Question: I have to make a custom 'ArrayAdapter' from the 'JSON' response I'm getting. Here is my code from where I'm getting response and putting it in simple 'ArrayAdapter' with 'android.R.layout.simple_list_item_1'
'''
ListView lv = (ListView) findViewById(R.id.list);
try {
HttpClient hClient = new DefaultHttpClient();
HttpGet hGet = new HttpGet(
"API HERE");
ResponseHandler<String> rHandler = new BasicResponseHandler();
data = hClient.execute(hGet, rHandler);
JSONObject rootObj = new JSONObject(data);
JSONObject searchObj = rootObj.getJSONObject("searchdata");
JSONArray titlesObj = searchObj.getJSONArray("titles");
JSONArray descsObj = searchObj.getJSONArray("desc");
JSONArray linksObj = searchObj.getJSONArray("links");
String[] a = new String[titlesObj.length()];
String[] b = new String[descsObj.length()];
String[] c = new String[linksObj.length()];
for (int i = 0; i < titlesObj.length(); i++) {
String title = titlesObj.getString(i);
a[i] = title;
}
for (int i = 0; i < descsObj.length(); i++) {
String desc = descsObj.getString(i);
b[i] = desc;
}
for (int i = 0; i < linksObj.length(); i++) {
String link = linksObj.getString(i);
c[i] = link;
}
ArrayList<String> al = new ArrayList<String>();
for (int i = 0; i < linksObj.length(); i++)
{
al.add(" " + a[i] + " " + b[i] + "" + c[i] + "");
}
ArrayAdapter<String> adapter = new ArrayAdapter<String>(
MainActivity.this, android.R.layout.simple_list_item_1, al);
lv.setAdapter(adapter);
} catch (Exception e) {
}
'''
Here, is the screenshot of my view:

I want to show the view which has three 'TextView' one for the title, another one for URL and the last one for description.
Any help will be appreciated.
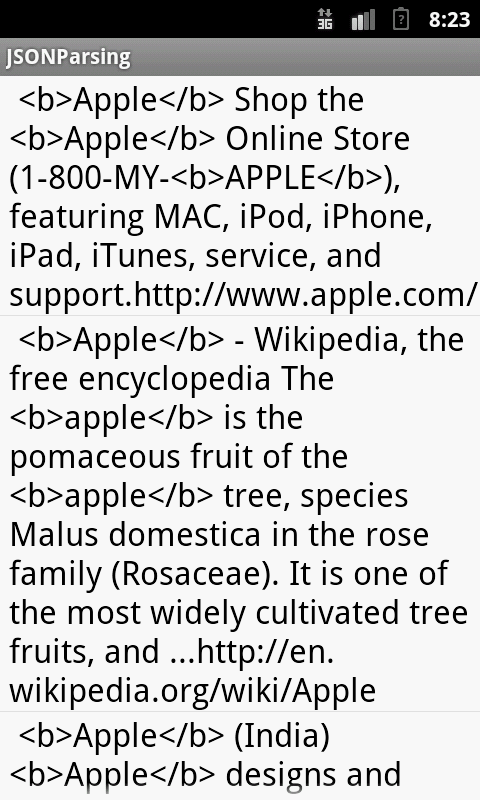
Answer: Make a Custom Adapter. Set that adapter to your listview. Your Adapter class should extend ArrayAdapter. In getView() inflate your custom xml with 3 textviews . Use a viewholder for performance.
Hers's an example <URL>.
<URL>. Have a look at the answer. I have used hashmap and displayed data in listview accordingly with search on listview items. Modify the same according to your needs.